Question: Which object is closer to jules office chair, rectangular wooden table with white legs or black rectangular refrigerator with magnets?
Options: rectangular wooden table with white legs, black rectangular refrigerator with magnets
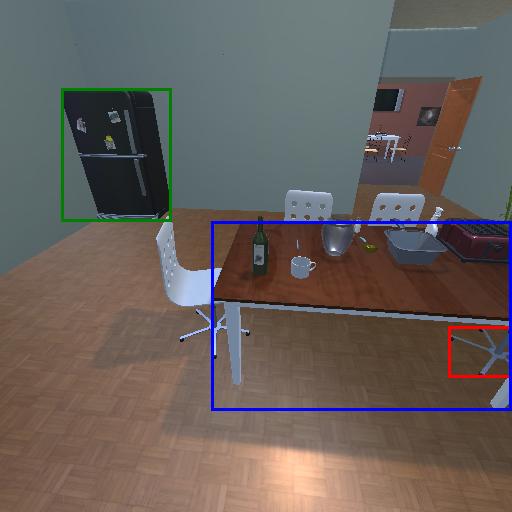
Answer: rectangular wooden table with white legs